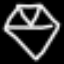
Label: diamond